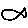
Label: fish